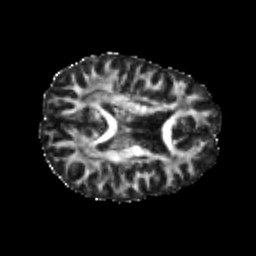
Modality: FA
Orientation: axial
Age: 22
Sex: female
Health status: healthy
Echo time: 0.074 s